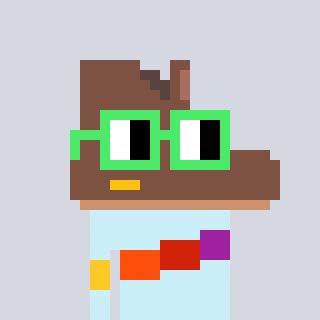
a pixel art character with square light green glasses, a boot-shaped head and a cold-colored body on a cool background